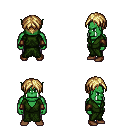
a pixel art fantasy rpg character, male body template, orc, green skin, green robe, metal pants, blonde parted hairstyle, leather bracers, brown shoes, four views (front, back, left, right), 2x2 character sprite sheet, small pixel art, hard edges, no anti-aliasing